Question: I've created a custom wizard that generates a windows form through code that lists out some SQL queries for the user. For almost all of the testing of the form and the wizard itself, adding it to a blank project would bring up the form and I could test the button click events and other general form stuff. Most recently I fleshed out the listbox's event listeners and ever since then I get this error:

Googling has lead me to a lot of posts about Ruby, which I'm not using. Other suggestions were reboot and re installation, and those proved unsuccessful. I attempted to comment out the listbox events but that did not keep the error from occuring, however, if it helps here are the events in question:
'''
//-----------Event fired when a listbox object is double-clicked; populate the listbox with the new databases---------
public void dataList_MouseDoubleClick(object sender, EventArgs e)
{
//temp string used to hold the name of the clicked object
string selectedNAME = dataList.SelectedItem.ToString();
firstSEL.TableVar = selectedNAME;
foreach (tempDataVar t in dataVars)
{
if (t.TableVar == firstSEL.TableVar)
{
firstSEL = t;
}
}
string newQ = "SELECT COLUMN_NAME,* FROM INFORMATION_SCHEMA.COLUMNS WHERE TABLE_NAME = '" + firstSEL.TableVar + "' AND TABLE_SCHEMA= '" + firstSEL.SchemaVar + "'";//order by TABLE_NAME'";
results = GetDataSet(bldr.ToString(), newQ);
//listBox1.Items.Clear();
foreach (DataRow row in results.Tables[0].Rows)
{
//foreach (object x in row.ItemArray)
//{
// listBox1.Items.Add(x.ToString());
//}
for (int x = 0; x < row.ItemArray.Length; x++)
{
if (x == 0)
{
colList.Items.Add(row.ItemArray[x]);
}
}
}
dataList.Enabled = false;
}
//-----------------------------Event that fires when the index of the second listbox changes--------------------------
private void colList_SelectedIndexChanged(object sender, EventArgs e)
{
btnYes.Enabled = true;
}
'''
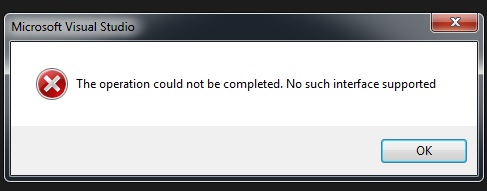
Answer: Noobie mistake fixed by a co-worker! I blindly copied and pasted the following code from a "How to make a wizard tutorial":
'''
[ComVisible(true)]
[Guid("20184B81-7C38-4E02-A1E3-8D564EEC2D25"),
ProgId("MyNewWizard.Class1")]
'''
This code needed to be directly above the MyNewWizard class and I accidentally pasted in my custom TempDataVar class in the white space between these lines and the start of the MyNewWizard class. If you're receiving a similar error then I'd suggest testing around the order of some of your attributes/classes!